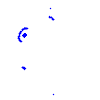
Particle: proton